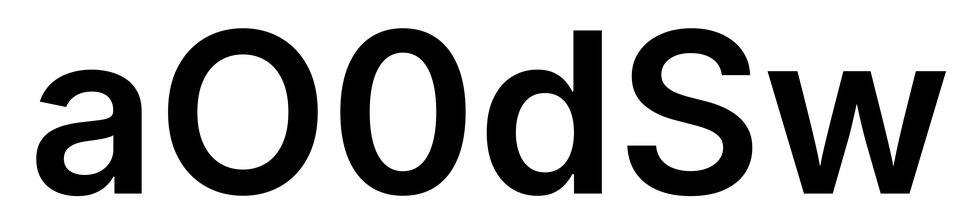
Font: Inter_SemiBold